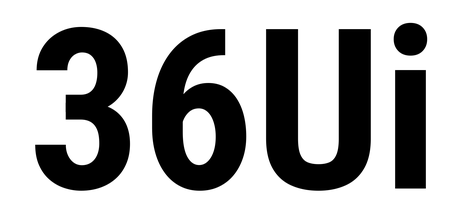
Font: Roboto_Condensed_Bold